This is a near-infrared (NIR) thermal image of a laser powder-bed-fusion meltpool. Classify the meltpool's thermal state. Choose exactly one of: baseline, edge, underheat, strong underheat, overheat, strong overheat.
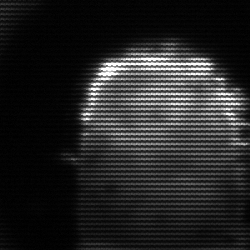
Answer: baseline